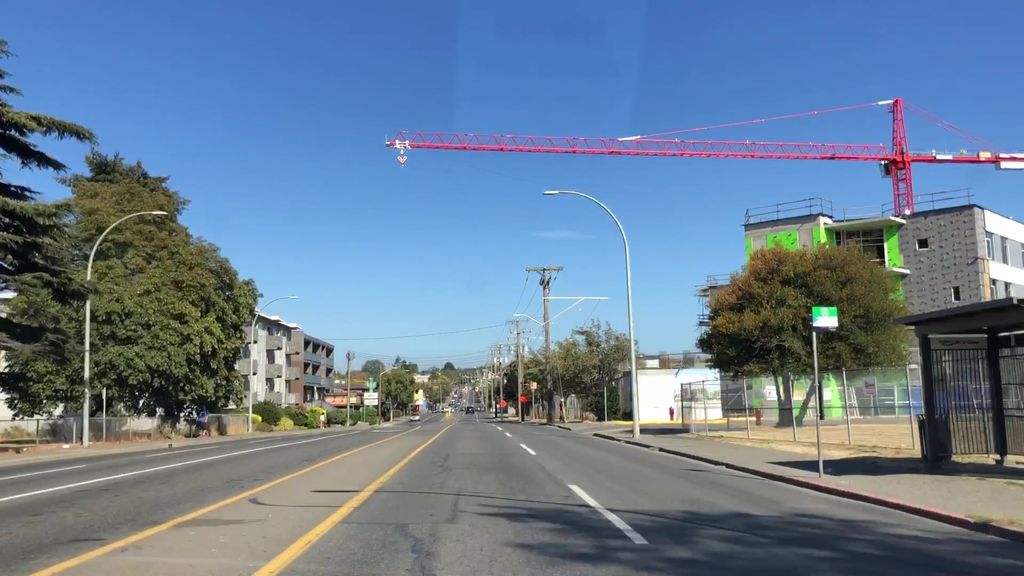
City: victoria